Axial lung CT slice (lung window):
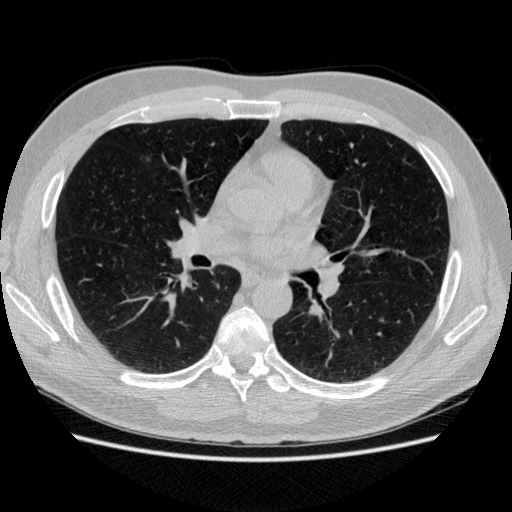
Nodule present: yes
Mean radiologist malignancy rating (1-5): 2.667